Field crop: maize
Growth stage: 2
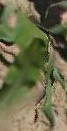
Species: maize